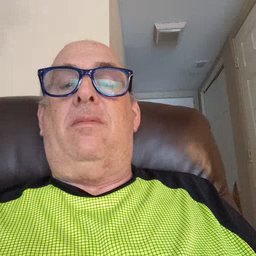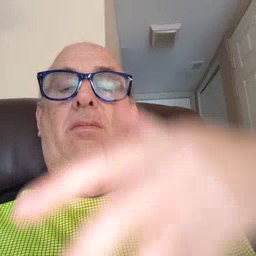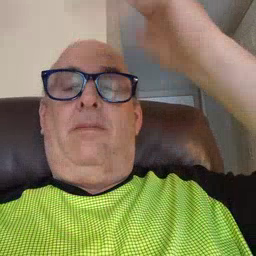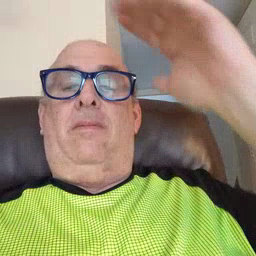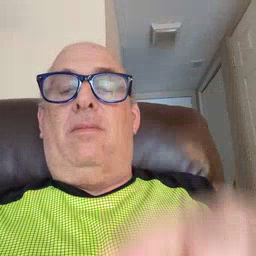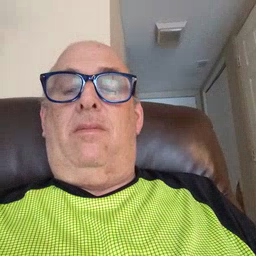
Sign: lion